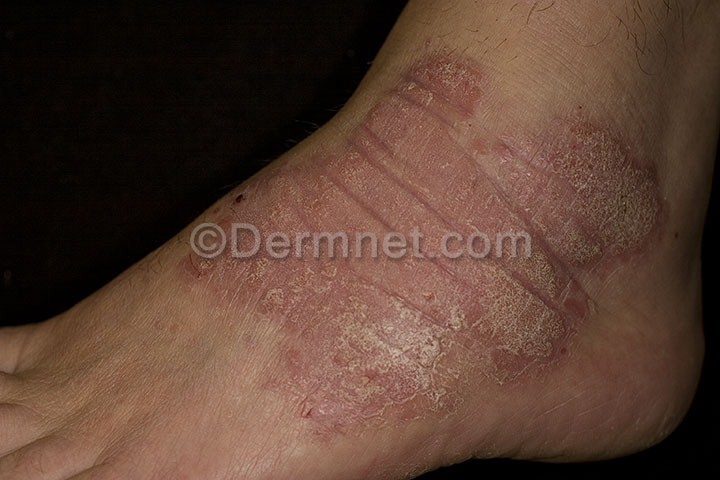
Disease: Psoriasis pictures Lichen Planus and related diseases